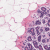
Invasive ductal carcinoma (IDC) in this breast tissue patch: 0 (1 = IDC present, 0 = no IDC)